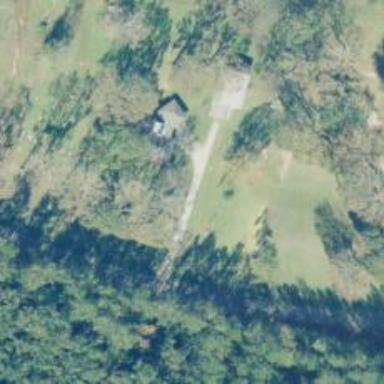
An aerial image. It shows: Driveway leading to service road.